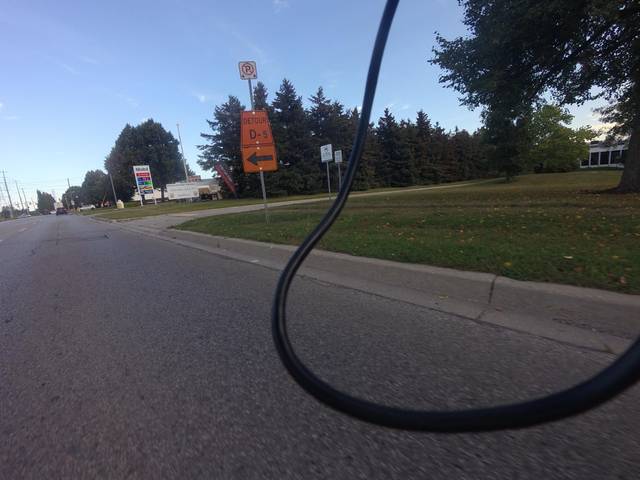
Region: Canada
Coordinates: 43.557, -80.285